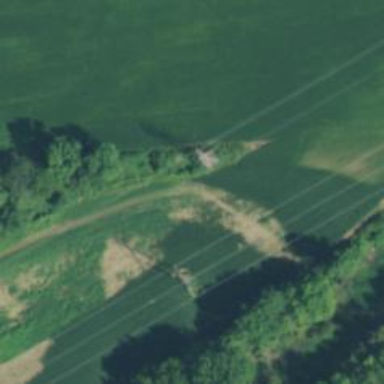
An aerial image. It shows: Lattice structure tower used for power transmission.